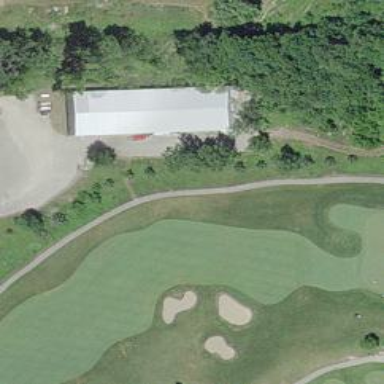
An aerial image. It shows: Golf hole.